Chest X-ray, AP view. Patient: 52 years old, sex F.
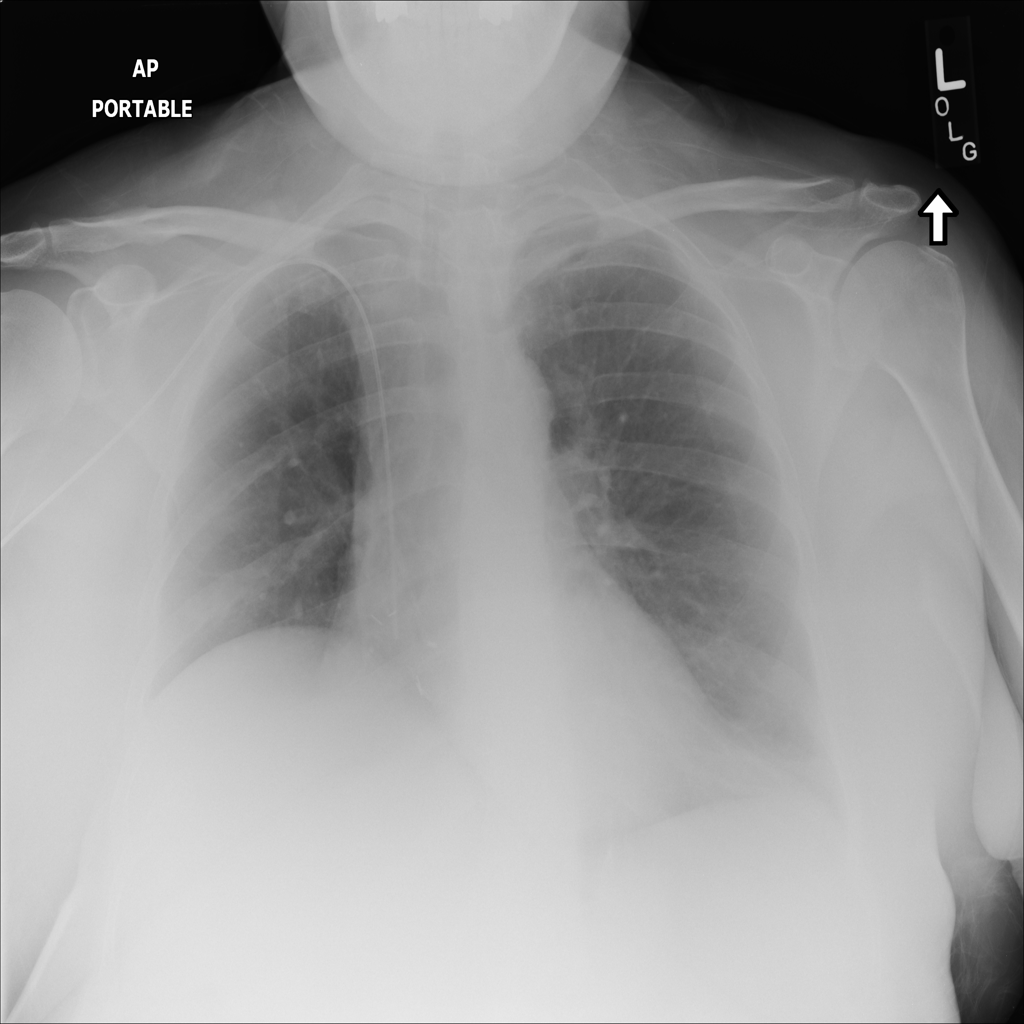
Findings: No Finding